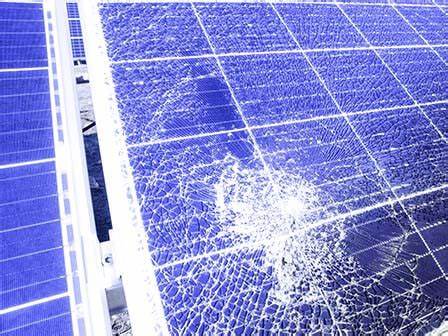
Label: Physical-Damage